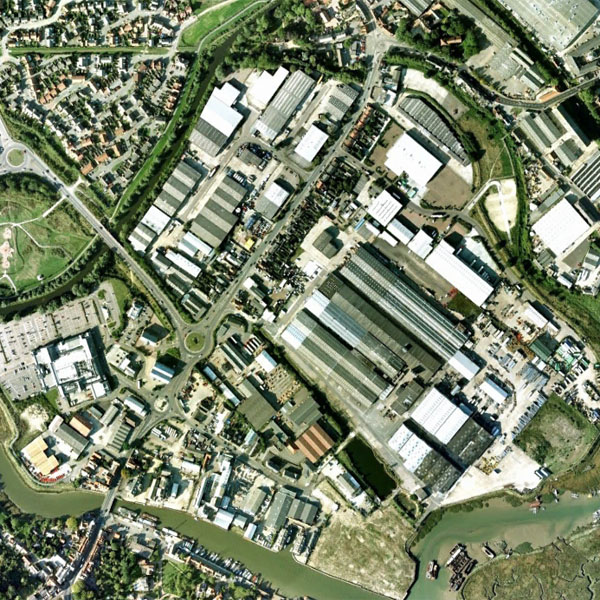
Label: Industrial